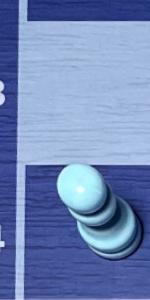
Label: Pawn_White